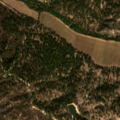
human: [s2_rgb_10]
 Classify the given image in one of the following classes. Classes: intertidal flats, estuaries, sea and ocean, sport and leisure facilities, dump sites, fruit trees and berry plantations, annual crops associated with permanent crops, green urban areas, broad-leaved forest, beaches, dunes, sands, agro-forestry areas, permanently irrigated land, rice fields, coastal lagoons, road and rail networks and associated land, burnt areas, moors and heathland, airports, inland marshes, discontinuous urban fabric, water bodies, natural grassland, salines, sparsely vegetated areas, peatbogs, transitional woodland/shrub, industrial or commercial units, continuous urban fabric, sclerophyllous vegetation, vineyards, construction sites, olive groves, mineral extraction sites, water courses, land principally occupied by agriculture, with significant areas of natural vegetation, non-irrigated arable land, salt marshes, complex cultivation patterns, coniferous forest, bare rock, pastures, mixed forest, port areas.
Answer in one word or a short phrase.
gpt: non-irrigated arable land, rice fields, agro-forestry areas, broad-leaved forest, mixed forest